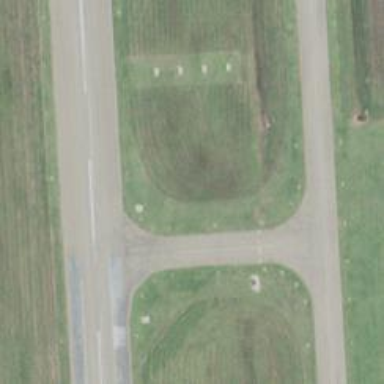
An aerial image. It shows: View of taxiway at the airport.